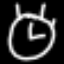
Label: clock